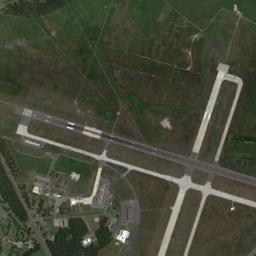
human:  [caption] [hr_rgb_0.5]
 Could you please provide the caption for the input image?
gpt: Most of the airport's buildings have white roofs .

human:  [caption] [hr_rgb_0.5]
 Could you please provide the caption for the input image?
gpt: There is an airport in the middle of the field next to some buildings .

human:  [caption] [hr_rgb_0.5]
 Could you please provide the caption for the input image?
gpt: An airport with some runways perpendicular to each other on the lawn with some trees .

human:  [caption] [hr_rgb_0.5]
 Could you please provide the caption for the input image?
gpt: Two crossed runways in this airport surrounded by farmland, With several airport houses next to the runway .

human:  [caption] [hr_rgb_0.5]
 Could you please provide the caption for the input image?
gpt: The airport is surrounded by grass .